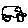
Label: car